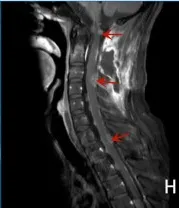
MRI results of the cervical vertebra (H) revealed multiple spinal cord spread.
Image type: radiology (mri)